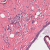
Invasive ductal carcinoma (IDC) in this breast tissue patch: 0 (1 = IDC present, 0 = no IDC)